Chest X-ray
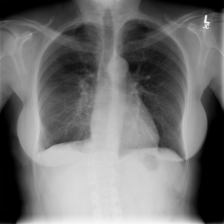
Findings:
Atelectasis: positive
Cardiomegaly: negative
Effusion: positive
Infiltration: negative
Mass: negative
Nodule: negative
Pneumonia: negative
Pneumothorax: negative
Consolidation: negative
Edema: negative
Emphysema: negative
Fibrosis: negative
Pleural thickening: negative
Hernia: negative